Field crop: maize
Growth stage: 1
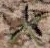
Species: atriplex